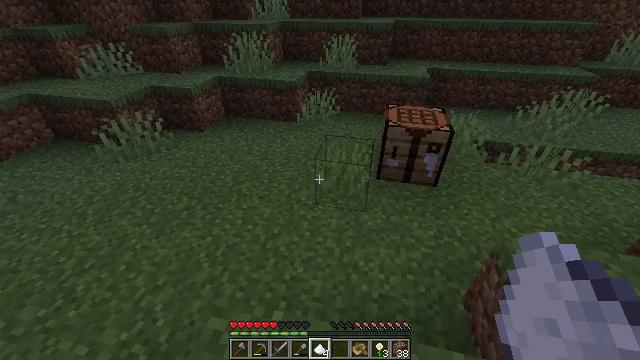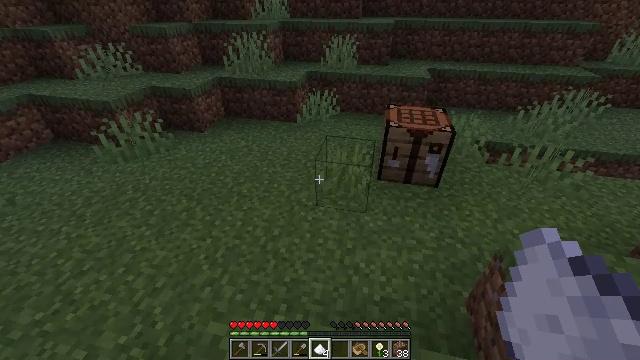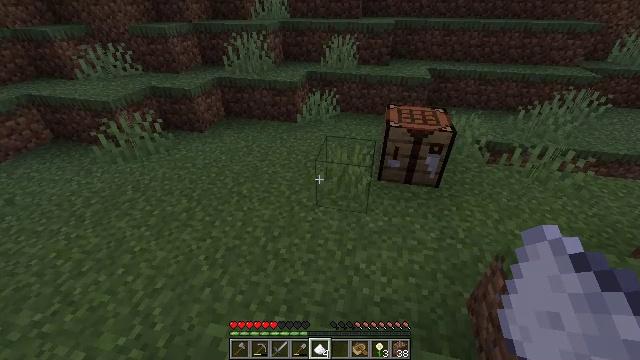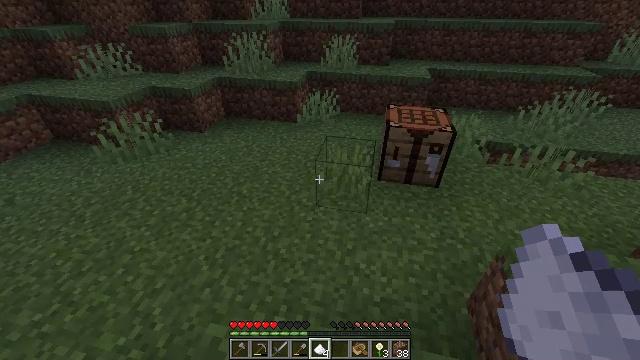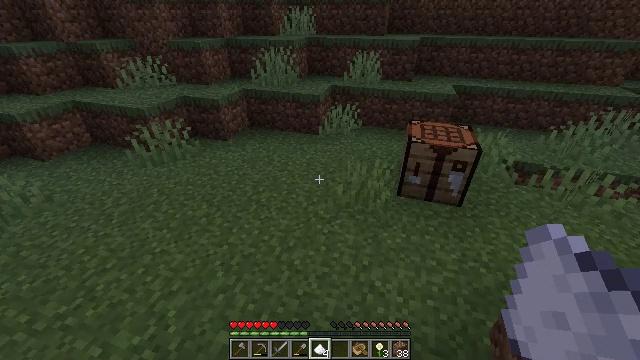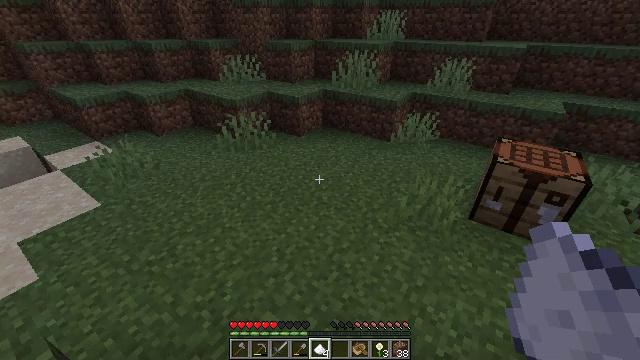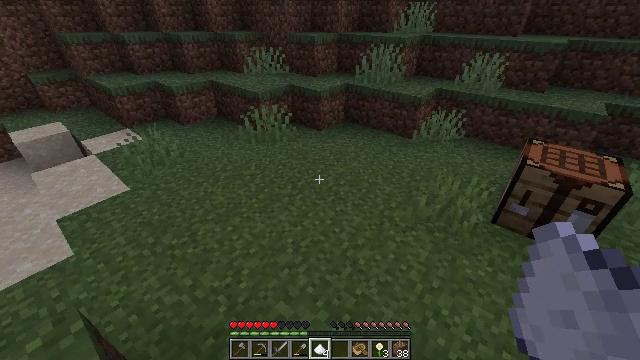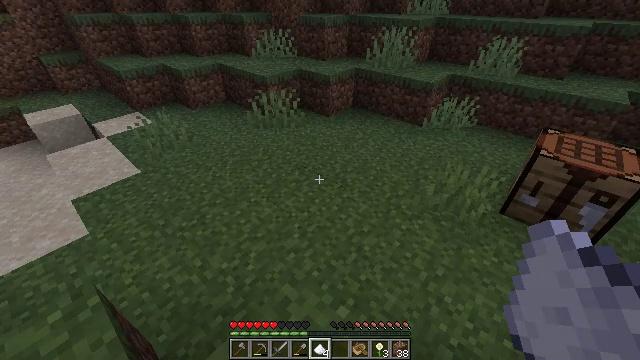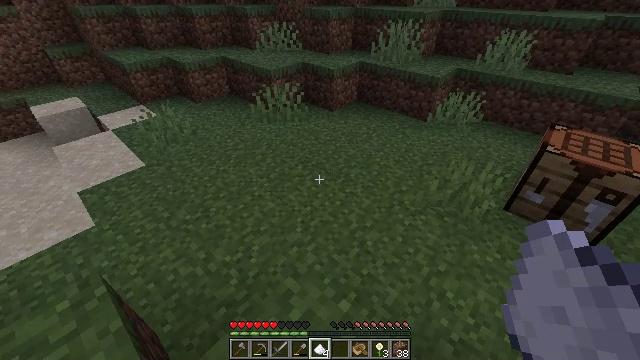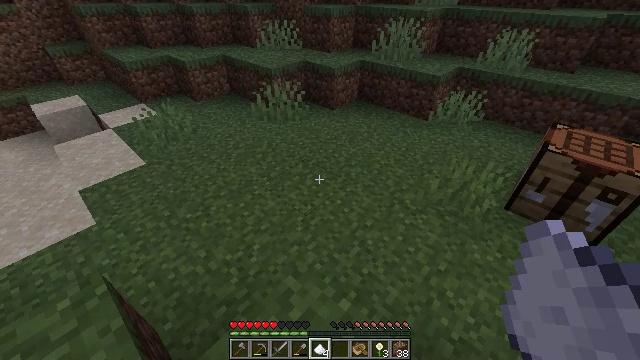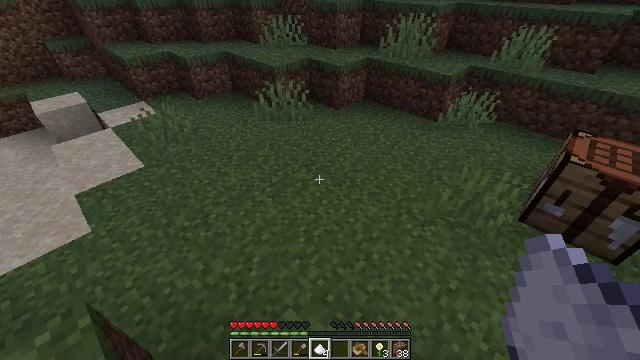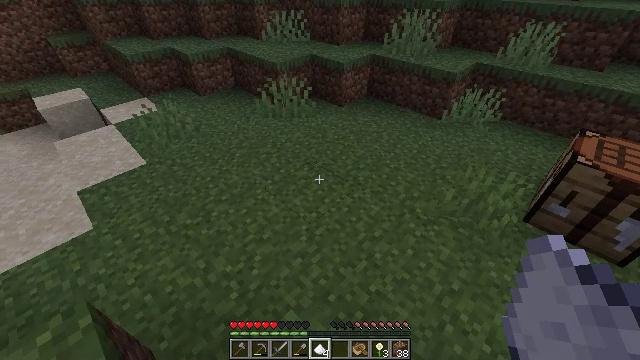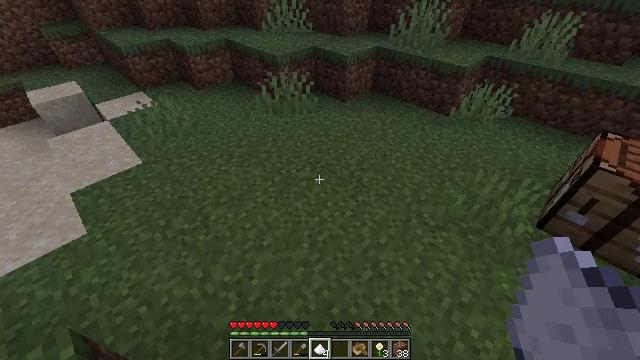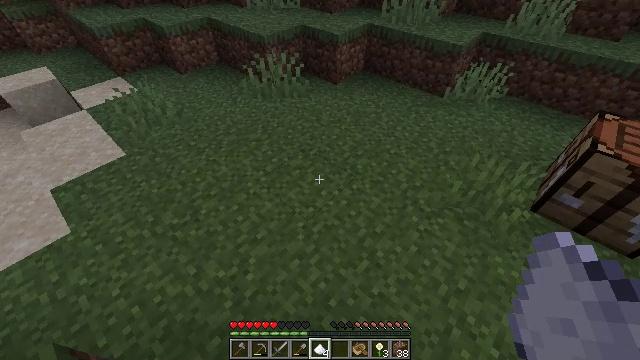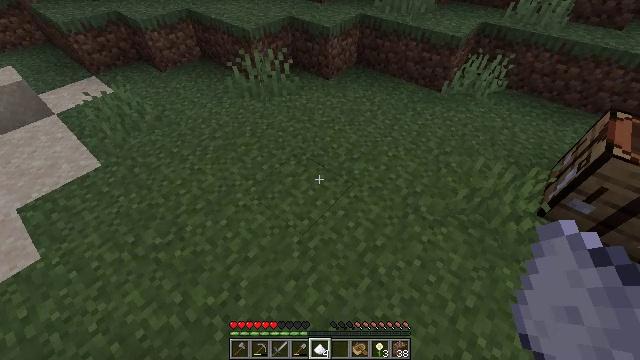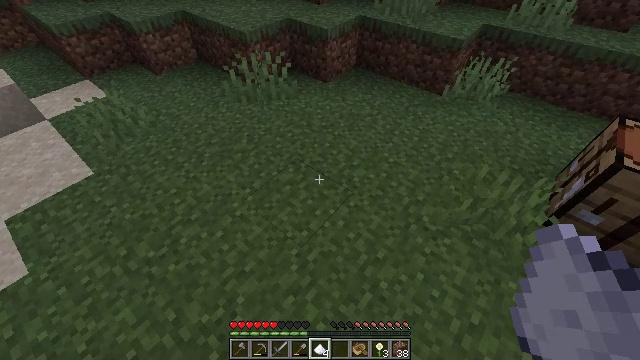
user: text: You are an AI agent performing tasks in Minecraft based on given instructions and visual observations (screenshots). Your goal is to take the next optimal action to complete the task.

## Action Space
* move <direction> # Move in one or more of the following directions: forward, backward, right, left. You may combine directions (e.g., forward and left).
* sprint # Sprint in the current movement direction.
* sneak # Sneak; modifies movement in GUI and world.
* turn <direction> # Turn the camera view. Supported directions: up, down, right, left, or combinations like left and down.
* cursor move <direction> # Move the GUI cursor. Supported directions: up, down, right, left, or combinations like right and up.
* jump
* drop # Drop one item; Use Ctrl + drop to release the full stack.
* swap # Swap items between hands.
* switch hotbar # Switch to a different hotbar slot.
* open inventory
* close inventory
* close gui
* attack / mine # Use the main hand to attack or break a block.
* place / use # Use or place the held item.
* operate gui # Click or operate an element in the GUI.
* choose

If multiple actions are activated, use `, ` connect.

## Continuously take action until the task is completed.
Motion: motion action
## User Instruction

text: Remove sugar from the inventory.
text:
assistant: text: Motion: no_op
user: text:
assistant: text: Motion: no_op
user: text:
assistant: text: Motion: no_op
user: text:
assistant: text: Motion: turn left and up
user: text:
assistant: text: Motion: turn left
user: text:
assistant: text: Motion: turn left and down
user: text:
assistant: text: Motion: turn left and down
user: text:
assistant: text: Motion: turn down
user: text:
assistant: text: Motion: move forward
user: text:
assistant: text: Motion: move forward, turn left and down
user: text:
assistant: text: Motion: move forward
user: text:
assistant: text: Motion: move forward, turn down
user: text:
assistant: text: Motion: move forward, turn right and down
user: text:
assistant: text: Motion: move forward, turn right and down
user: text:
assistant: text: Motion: no_op
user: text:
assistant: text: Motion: no_op
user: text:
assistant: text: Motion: no_op
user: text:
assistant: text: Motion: drop
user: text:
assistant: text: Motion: drop
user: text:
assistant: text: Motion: drop
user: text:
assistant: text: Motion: no_op
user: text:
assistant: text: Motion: no_op
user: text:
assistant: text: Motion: no_op
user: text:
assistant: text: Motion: no_op
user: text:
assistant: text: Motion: no_op
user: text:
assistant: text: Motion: no_op
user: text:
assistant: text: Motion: no_op
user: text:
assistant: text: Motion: drop
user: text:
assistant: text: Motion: drop
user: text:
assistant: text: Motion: drop